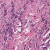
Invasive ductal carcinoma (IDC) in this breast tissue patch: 1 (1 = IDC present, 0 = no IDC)